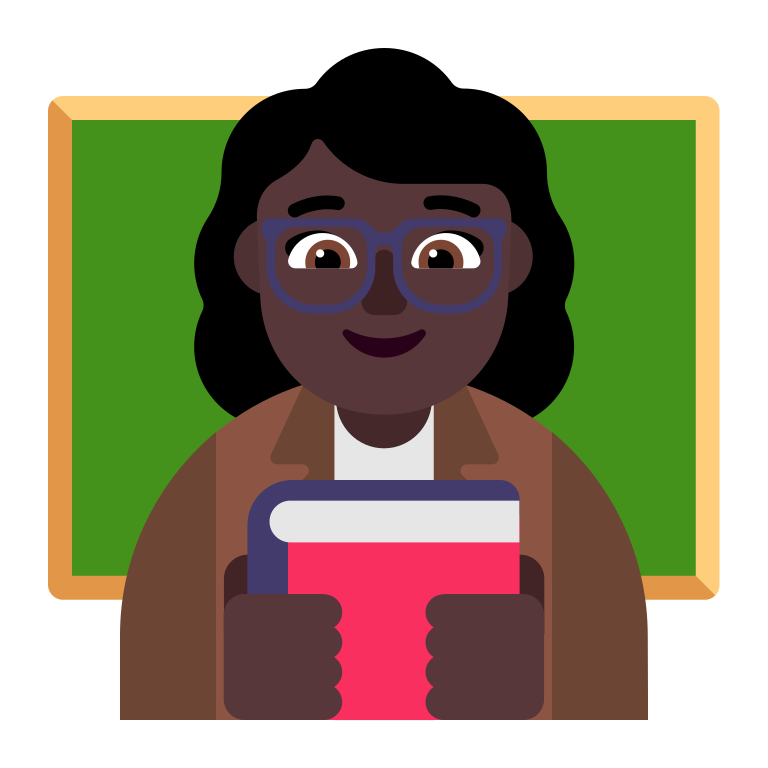
woman teacher flat dark